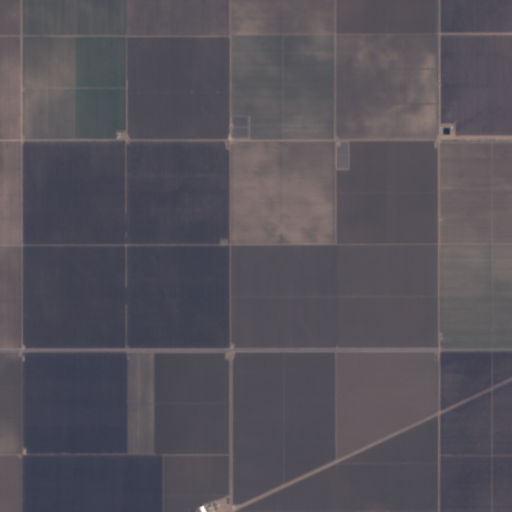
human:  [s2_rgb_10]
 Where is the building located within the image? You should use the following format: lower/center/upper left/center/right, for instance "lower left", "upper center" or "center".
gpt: The building is located in the lower center of the image.
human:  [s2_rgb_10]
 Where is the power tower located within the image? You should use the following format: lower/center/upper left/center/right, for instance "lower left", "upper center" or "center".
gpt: There is no power tower in the image.